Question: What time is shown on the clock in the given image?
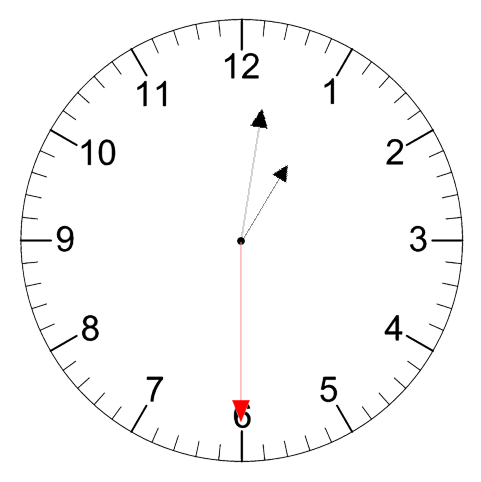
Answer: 01:01:30